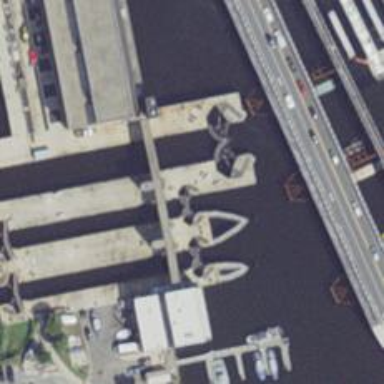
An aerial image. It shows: Bridge supported by pivot pier.